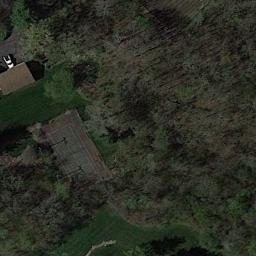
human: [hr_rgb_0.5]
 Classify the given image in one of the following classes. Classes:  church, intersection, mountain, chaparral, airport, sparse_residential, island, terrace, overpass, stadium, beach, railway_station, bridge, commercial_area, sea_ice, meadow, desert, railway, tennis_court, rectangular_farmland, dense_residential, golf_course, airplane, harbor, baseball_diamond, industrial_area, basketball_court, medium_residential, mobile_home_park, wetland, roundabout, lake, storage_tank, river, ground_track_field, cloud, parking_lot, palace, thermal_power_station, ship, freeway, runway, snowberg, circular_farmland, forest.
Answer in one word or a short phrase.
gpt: tennis_court